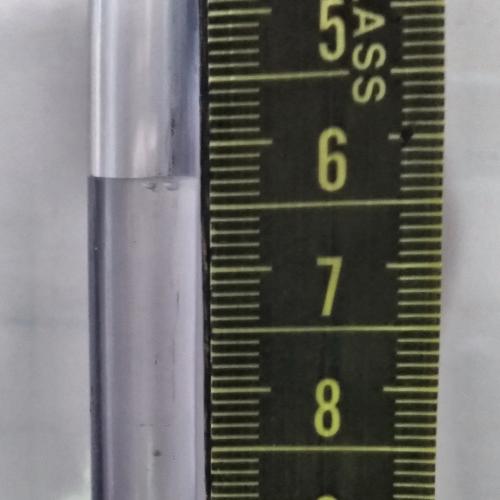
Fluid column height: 6.3 cm